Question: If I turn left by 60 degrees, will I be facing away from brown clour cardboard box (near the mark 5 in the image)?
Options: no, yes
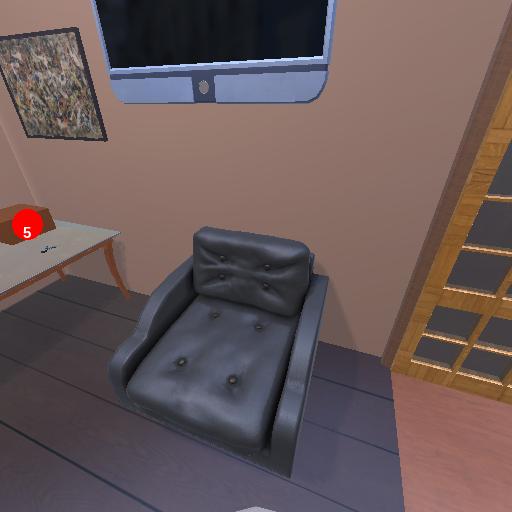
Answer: no